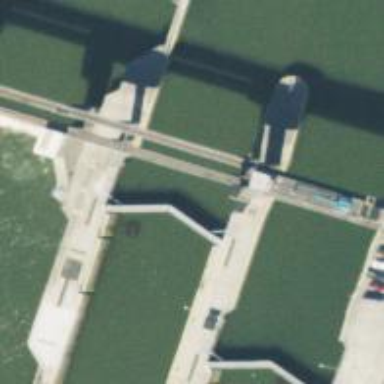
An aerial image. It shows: Lock gate along waterway.